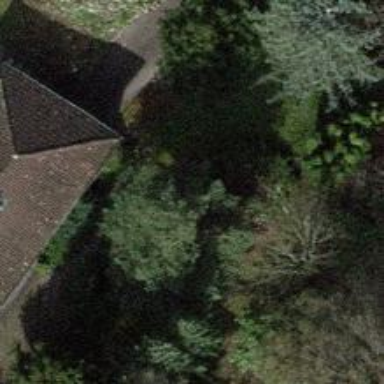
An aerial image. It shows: Evergreen needle-leaved tree.